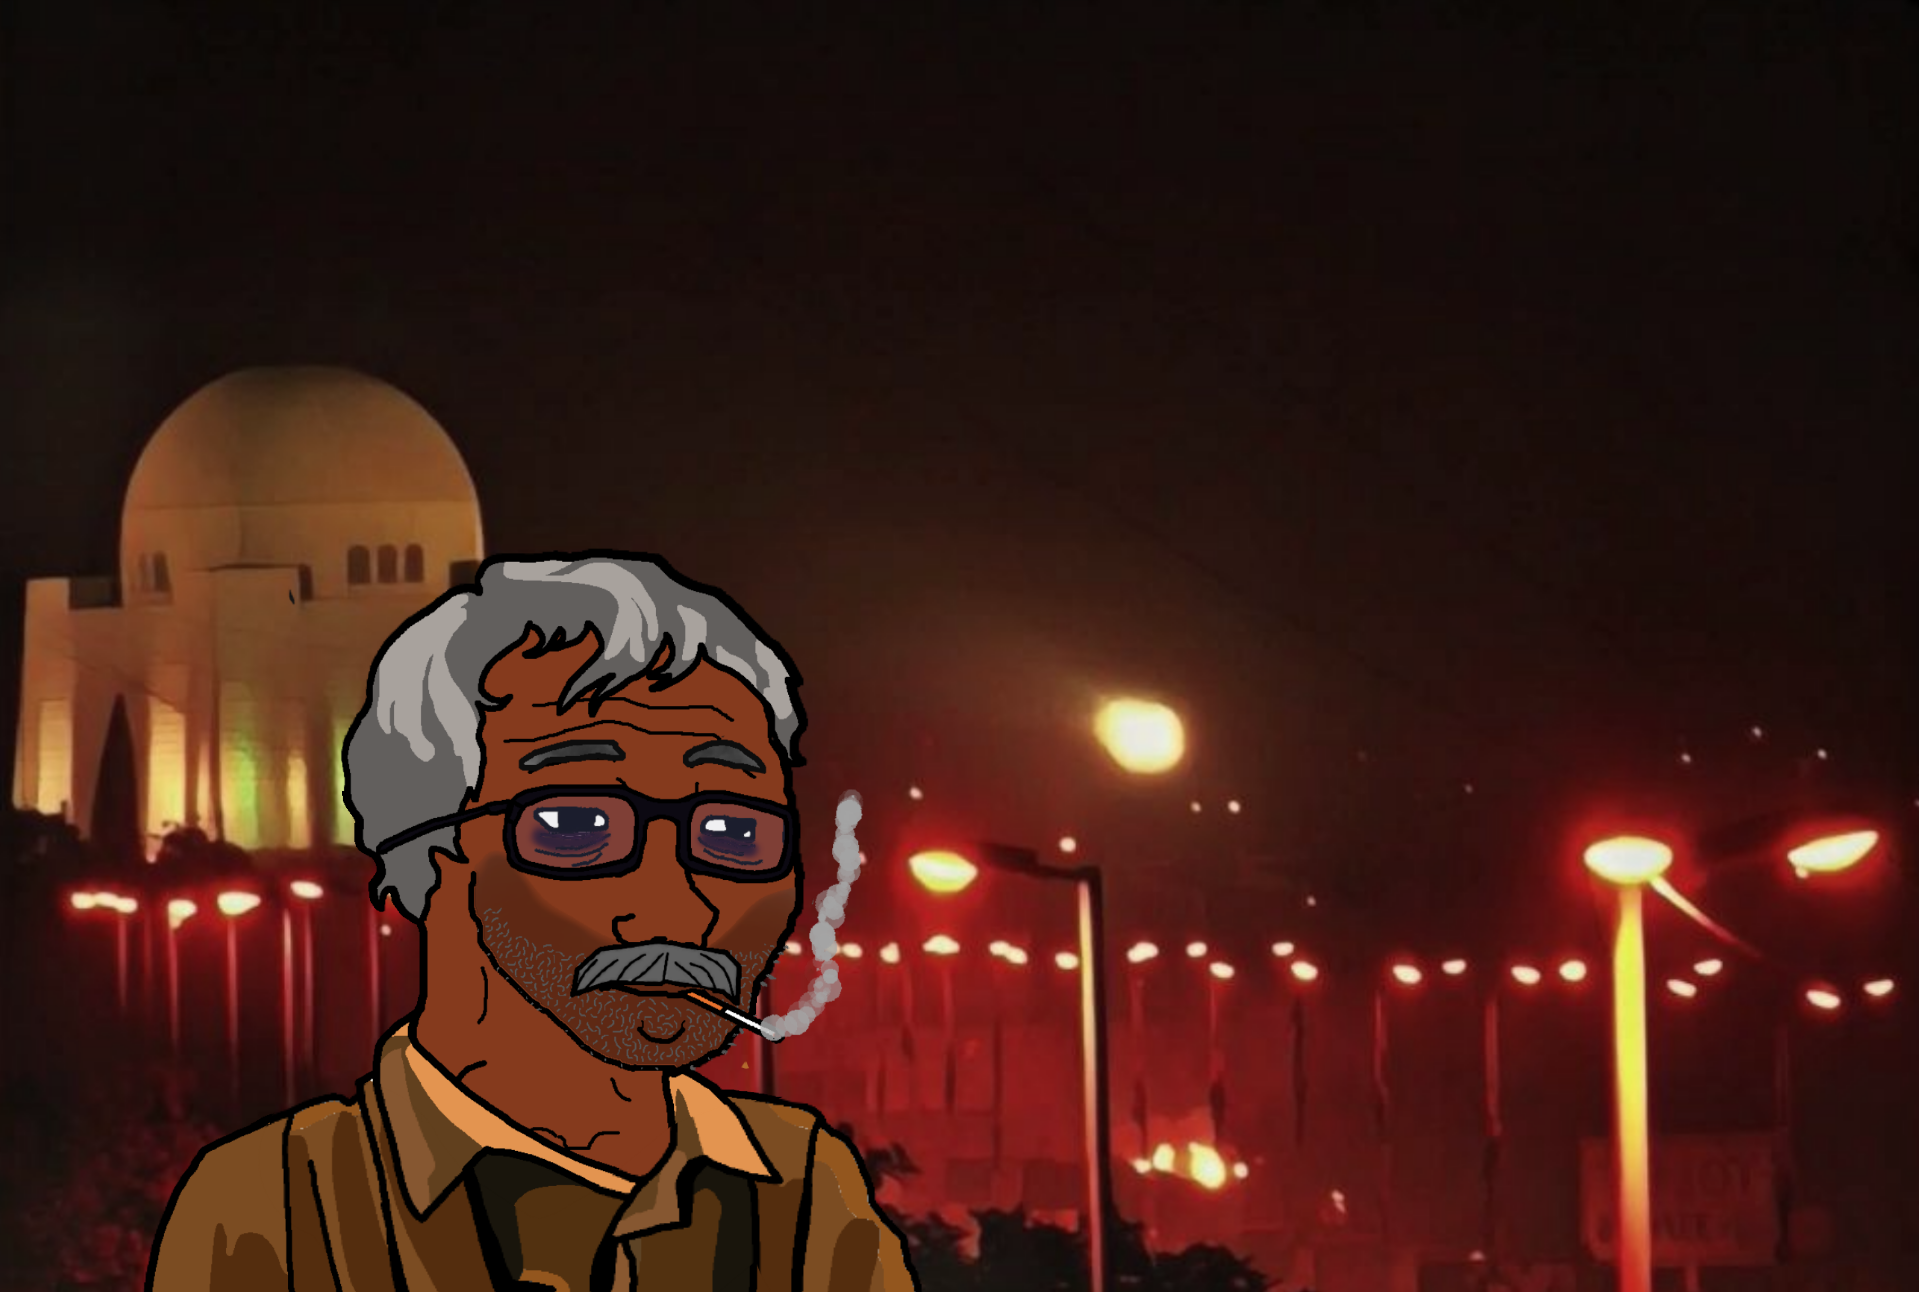
Label: 5_Doomer